Field crop: maize
Growth stage: 1
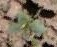
Species: datura